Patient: sex M, age 63
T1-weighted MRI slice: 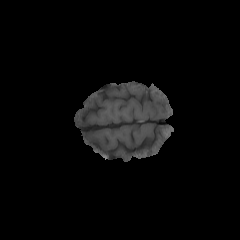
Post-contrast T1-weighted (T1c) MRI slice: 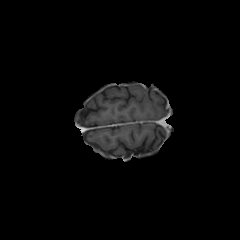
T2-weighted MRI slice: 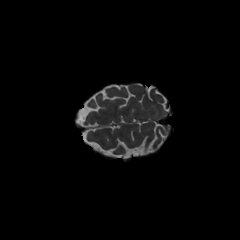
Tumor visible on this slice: no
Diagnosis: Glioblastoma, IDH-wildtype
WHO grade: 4